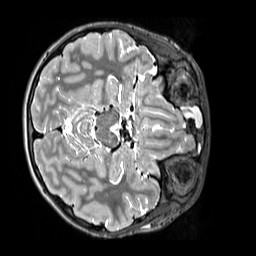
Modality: T2w
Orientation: axial
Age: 11
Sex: male
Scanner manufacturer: siemens
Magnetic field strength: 3 T
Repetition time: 3.2 s
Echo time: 0.408 s